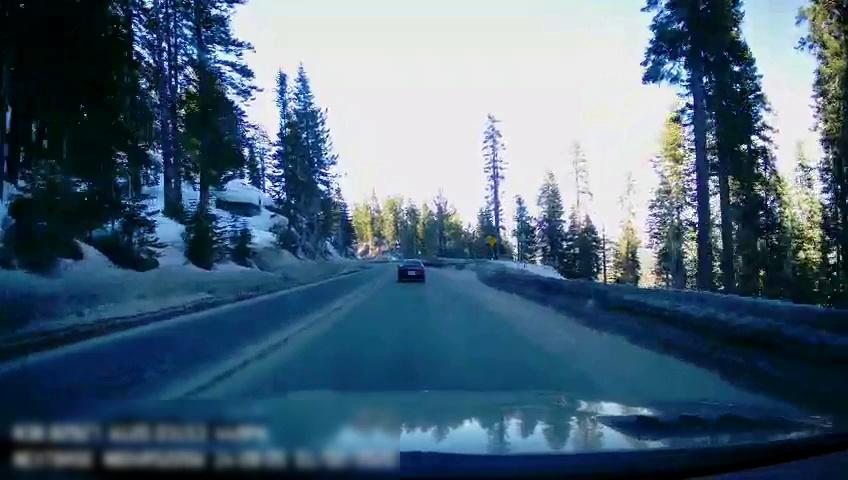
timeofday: Day
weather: Sunny
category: Drivable Space
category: Vehicles | Car
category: Lanes | Opposite Lane
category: Lanes | Opposite Lane
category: Lanes | Current Lane
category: Traffic | Signs